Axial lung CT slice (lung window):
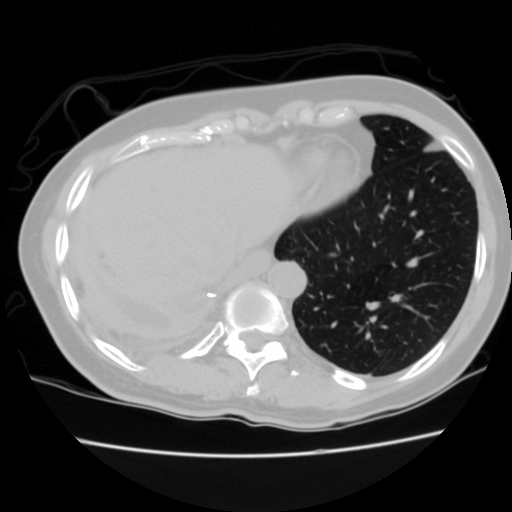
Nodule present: no